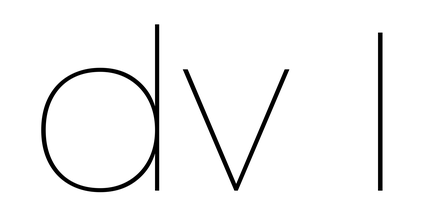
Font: Poppins-Thin